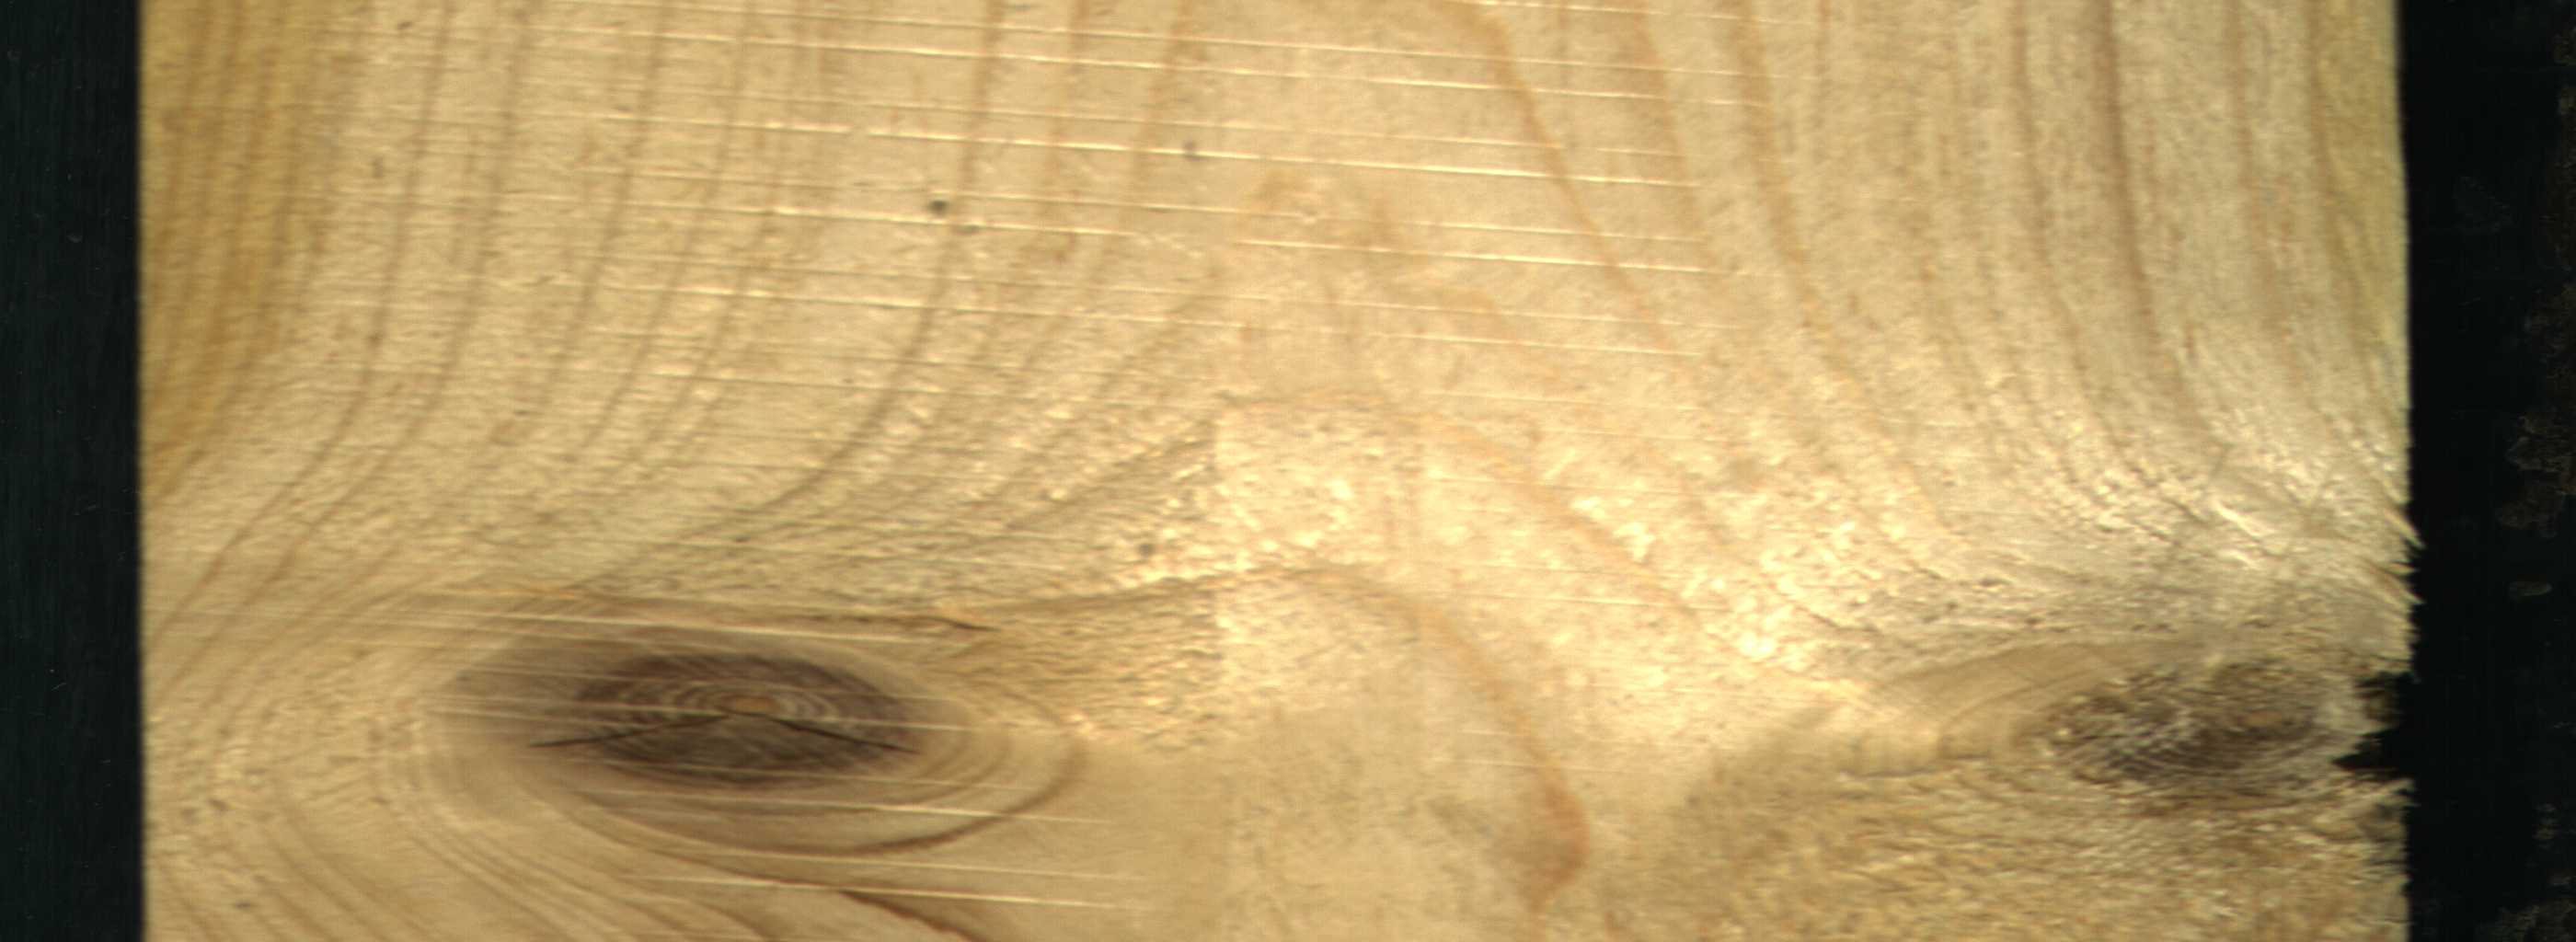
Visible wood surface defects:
resin
knot_with_crack
Live_Knot